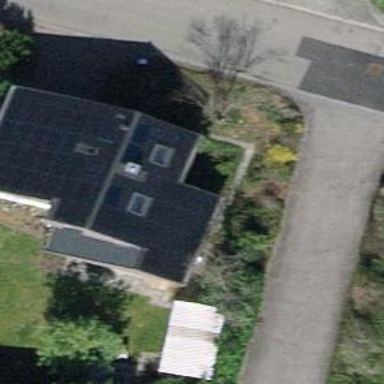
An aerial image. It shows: Simple and straightforward house.